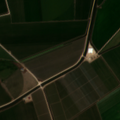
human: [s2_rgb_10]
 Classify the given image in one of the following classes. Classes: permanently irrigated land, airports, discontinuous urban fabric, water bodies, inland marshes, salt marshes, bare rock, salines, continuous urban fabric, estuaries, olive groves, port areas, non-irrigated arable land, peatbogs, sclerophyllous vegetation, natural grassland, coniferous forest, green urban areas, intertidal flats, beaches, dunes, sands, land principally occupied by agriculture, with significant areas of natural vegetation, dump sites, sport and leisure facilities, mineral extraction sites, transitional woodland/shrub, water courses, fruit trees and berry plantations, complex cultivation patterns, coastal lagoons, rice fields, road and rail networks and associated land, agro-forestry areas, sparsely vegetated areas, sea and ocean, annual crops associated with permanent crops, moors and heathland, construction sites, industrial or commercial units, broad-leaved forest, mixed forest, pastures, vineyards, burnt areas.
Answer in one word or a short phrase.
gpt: permanently irrigated land